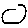
Label: circle